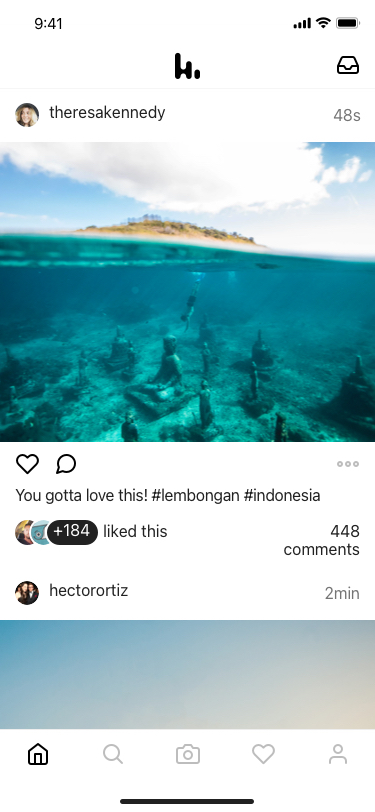
Text in this UI design:
2min
hectorortiz
+184
liked this
448 comments
You gotta love this! #lembongan #indonesia
48s
theresakennedy